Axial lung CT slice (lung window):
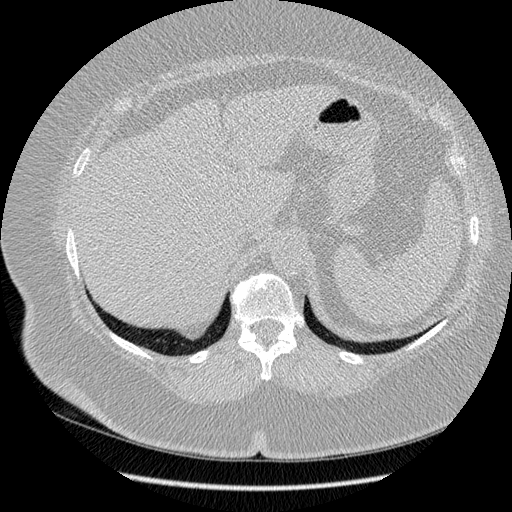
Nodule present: no